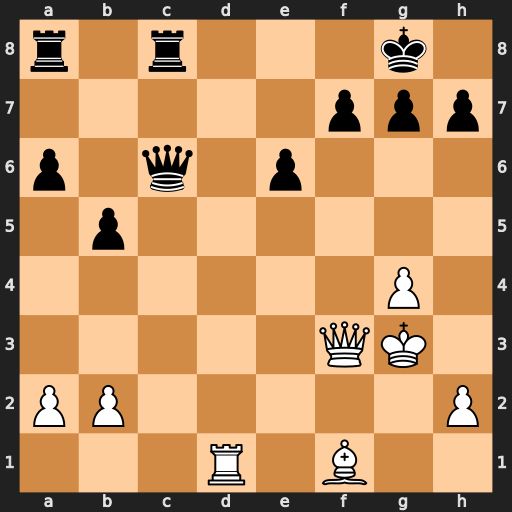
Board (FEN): r1r3k1/5ppp/p1q1p3/1p6/6P1/5QK1/PP5P/3R1B2
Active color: w
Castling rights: -
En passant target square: -
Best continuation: Rd8+ Rxd8 Qxc6